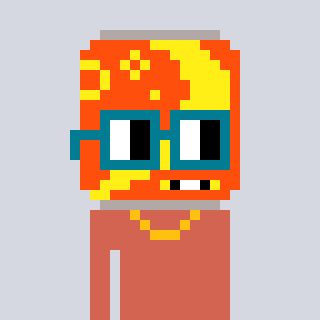
a pixel art character with square dark green glasses, a pop-shaped head and a peachy-colored body on a cool background